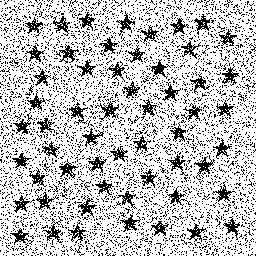
Squares: 0
Triangles: 0
Stars: 56
Total shapes: 56